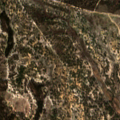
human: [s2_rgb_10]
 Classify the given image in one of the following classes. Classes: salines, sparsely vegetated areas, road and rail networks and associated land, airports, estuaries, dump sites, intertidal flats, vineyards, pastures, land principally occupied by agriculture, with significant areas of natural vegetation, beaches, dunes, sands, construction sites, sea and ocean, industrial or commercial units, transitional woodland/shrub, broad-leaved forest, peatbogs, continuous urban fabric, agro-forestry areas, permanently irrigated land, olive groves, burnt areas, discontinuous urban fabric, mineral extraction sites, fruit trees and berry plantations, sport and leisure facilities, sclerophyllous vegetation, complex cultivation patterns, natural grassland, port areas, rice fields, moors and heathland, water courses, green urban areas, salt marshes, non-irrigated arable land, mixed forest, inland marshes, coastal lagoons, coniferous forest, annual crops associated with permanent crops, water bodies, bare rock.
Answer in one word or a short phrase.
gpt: agro-forestry areas, broad-leaved forest, transitional woodland/shrub